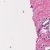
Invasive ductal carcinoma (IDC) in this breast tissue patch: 0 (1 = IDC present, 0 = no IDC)